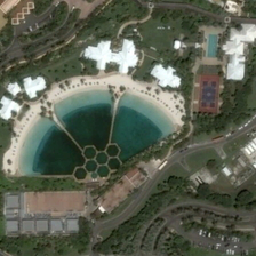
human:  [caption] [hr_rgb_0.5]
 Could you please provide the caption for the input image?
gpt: Many tall trees were planted around the resort.

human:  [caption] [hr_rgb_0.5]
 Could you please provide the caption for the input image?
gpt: There is a man-made lake around the resort.

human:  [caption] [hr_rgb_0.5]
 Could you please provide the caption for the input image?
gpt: There is an artificial lake around the resort.

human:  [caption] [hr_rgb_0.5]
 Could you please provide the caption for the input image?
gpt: There are many big trees planted around the resort.

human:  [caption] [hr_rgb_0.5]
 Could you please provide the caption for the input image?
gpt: There's an artificial lake around the resort.